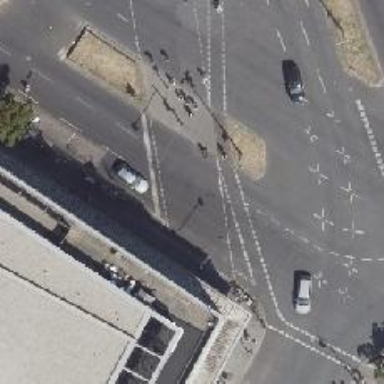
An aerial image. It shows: Crossing with traffic signals.